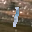
Label: 1